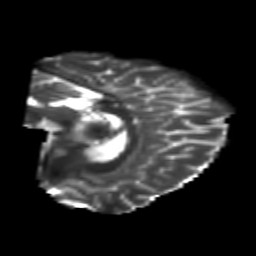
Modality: T2w
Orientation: sagittal
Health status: healthy
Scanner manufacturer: philips
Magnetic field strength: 3 T
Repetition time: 6.964 s
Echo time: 0.092 s